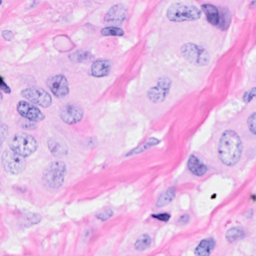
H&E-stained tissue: Breast